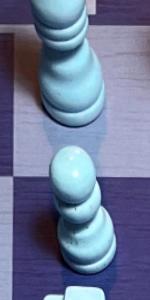
Label: Pawn_White